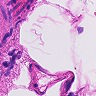
Metastatic tissue present: no